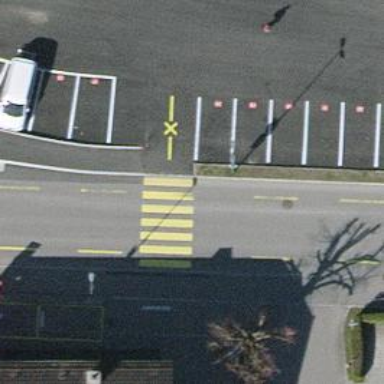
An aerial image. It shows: Kerb barrier.